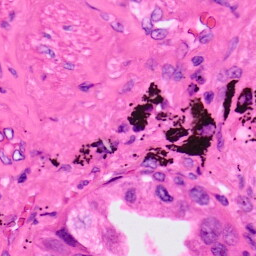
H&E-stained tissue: Lung